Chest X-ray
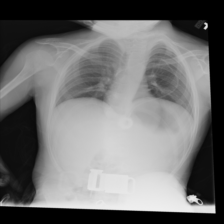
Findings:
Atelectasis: negative
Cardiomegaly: negative
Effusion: negative
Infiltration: negative
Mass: negative
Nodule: negative
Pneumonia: negative
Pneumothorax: negative
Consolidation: negative
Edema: negative
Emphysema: negative
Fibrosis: negative
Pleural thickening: negative
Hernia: negative